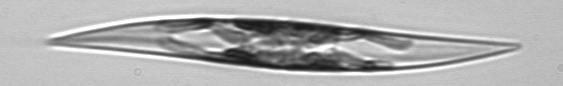
Label: Pleurosigma